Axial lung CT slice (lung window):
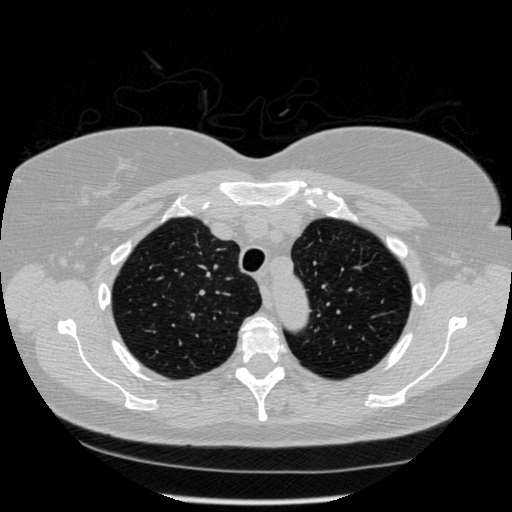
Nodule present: no